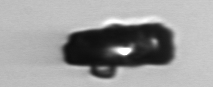
Label: Delphineis